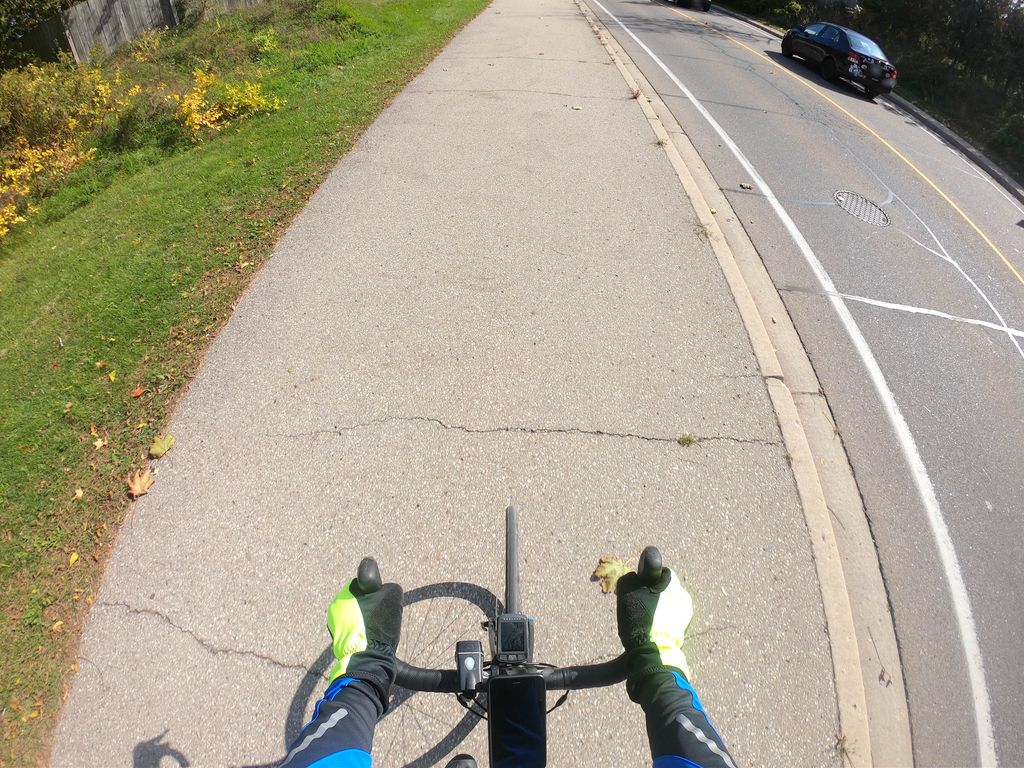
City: kitchener-waterloo